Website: home-depot
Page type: payment
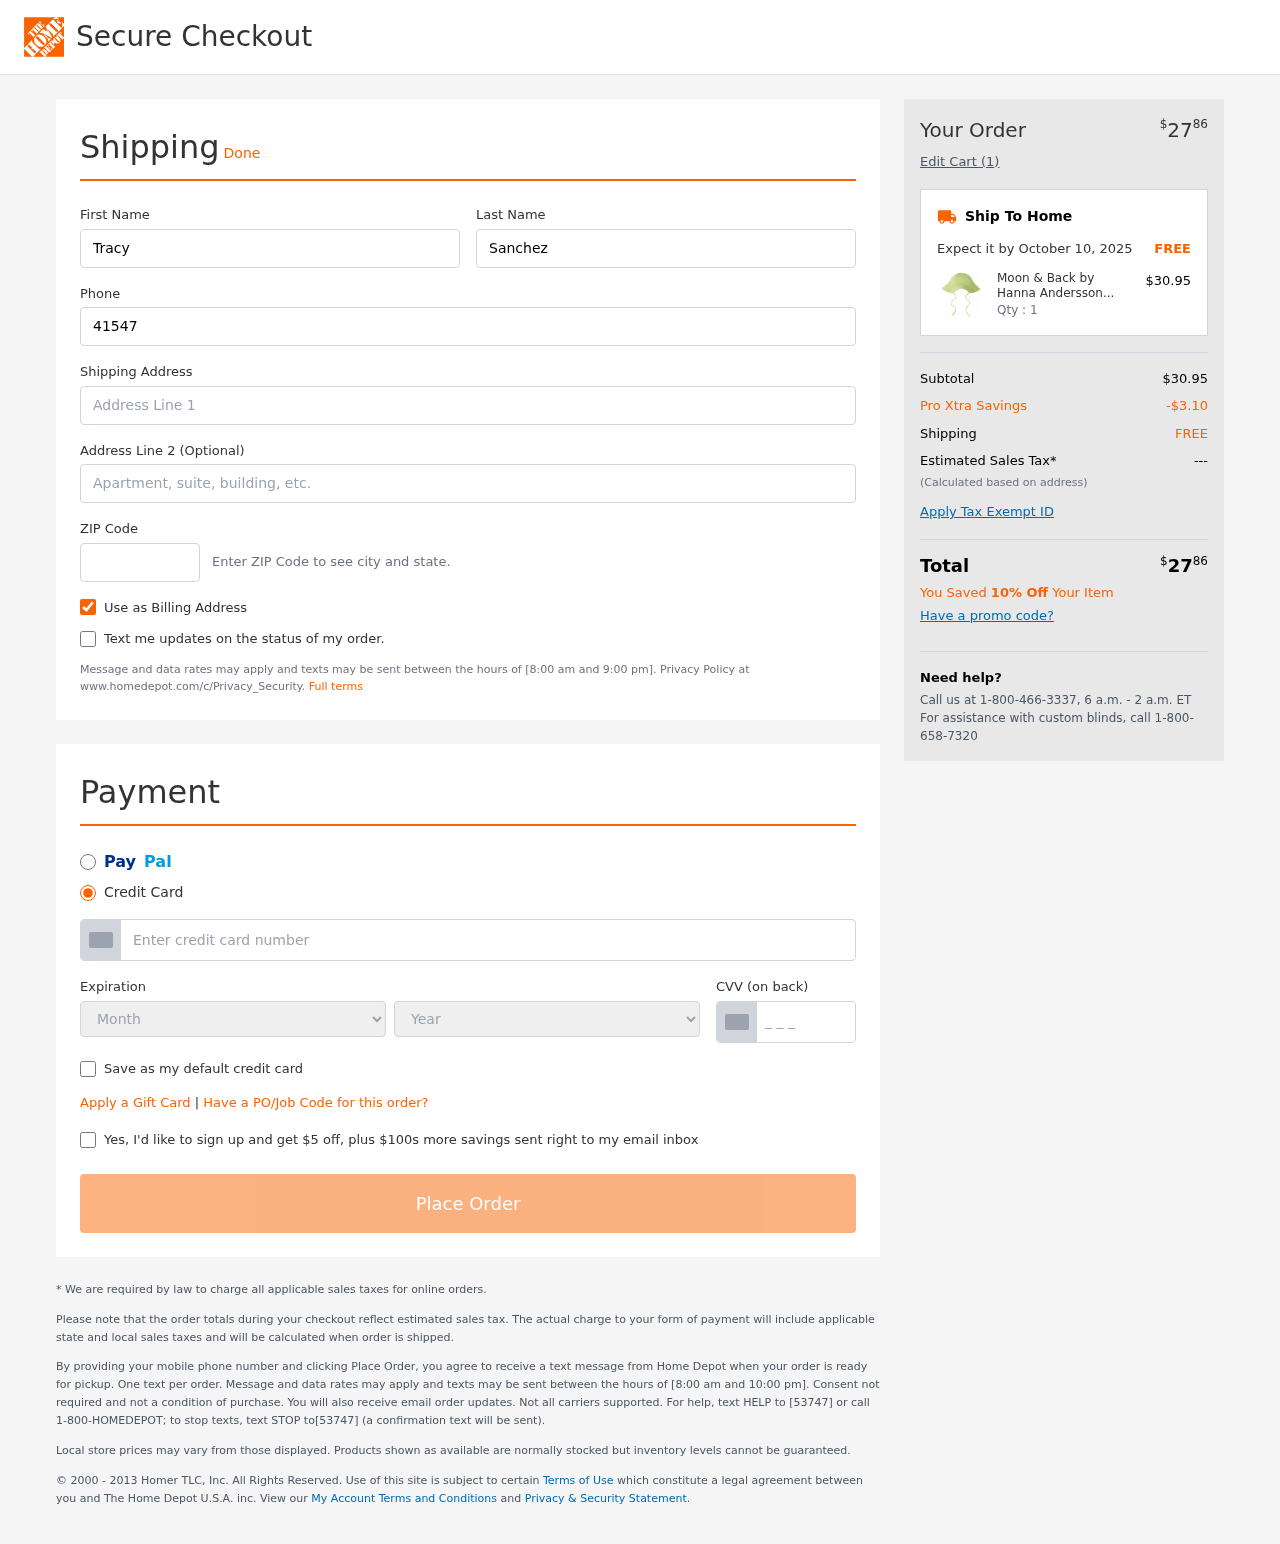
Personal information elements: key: PII_CARD_CVV
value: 300
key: PII_CARD_EXPIRY_MONTH
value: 07
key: PII_CARD_EXPIRY_YEAR
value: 26
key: PII_CARD_NUMBER
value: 4275 7734 5954 5804
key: PII_FIRSTNAME
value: Tracy
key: PII_LASTNAME
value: Sanchez
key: PII_PHONE
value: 4154750333
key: PII_POSTCODE
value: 45409
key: PII_STREET
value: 43044 Valerie Extensions
Product elements: key: PRODUCT1_NAME
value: Moon & Back by Hanna Andersson Baby Swim Hat, Lime Green, 3-12 mos
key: PRODUCT1_PRICE
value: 30.95
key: PRODUCT1_QUANTITY
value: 1
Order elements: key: ORDER_TOTAL
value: $2786
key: ORDER_NUM_ITEMS
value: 1
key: ORDER_DELIVERY_DATE
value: October 10, 2025
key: ORDER_SUBTOTAL
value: $30.95
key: ORDER_DISCOUNT
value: -$3.10
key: ORDER_SHIPPING_COST
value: FREE